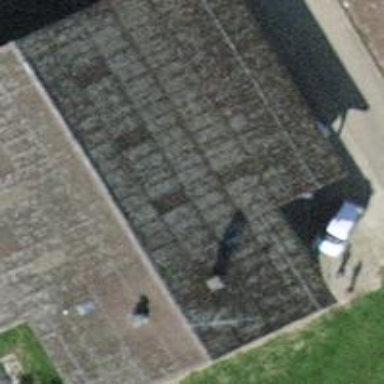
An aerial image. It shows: Farm building with gabled roof.